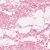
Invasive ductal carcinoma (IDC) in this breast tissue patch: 0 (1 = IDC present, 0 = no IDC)